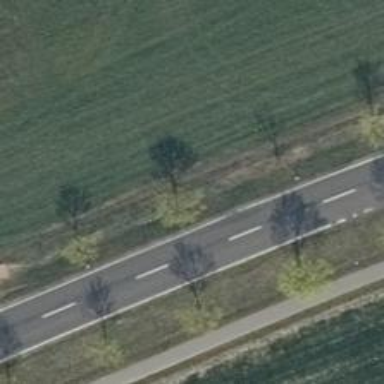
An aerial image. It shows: Row of trees in natural setting.